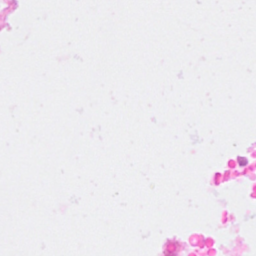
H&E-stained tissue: Breast